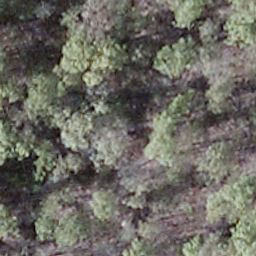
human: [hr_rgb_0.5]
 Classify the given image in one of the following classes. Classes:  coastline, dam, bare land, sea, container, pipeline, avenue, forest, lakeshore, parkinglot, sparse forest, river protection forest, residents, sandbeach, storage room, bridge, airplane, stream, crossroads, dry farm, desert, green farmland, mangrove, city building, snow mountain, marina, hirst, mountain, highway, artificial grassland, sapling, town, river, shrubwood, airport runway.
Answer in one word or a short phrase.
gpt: shrubwood